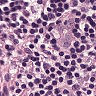
Metastatic tissue present: yes